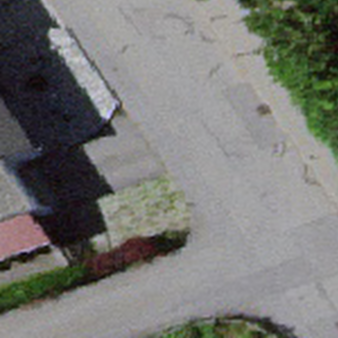
Label: other